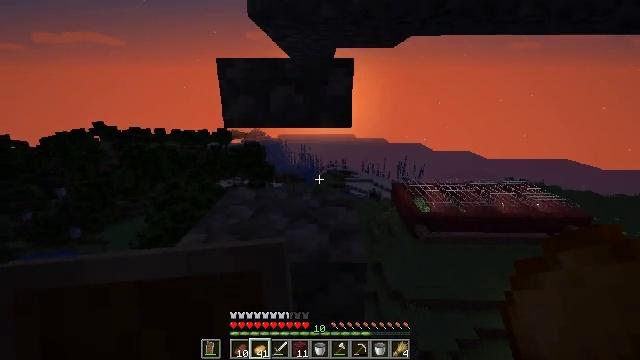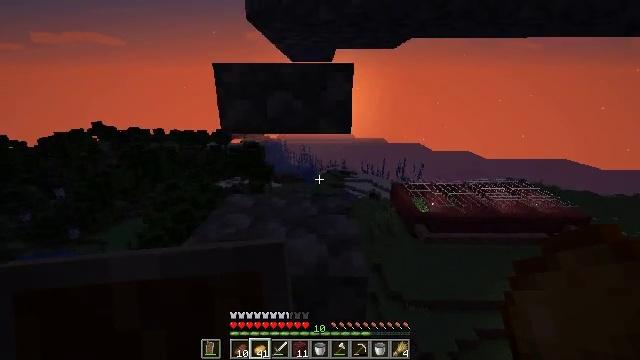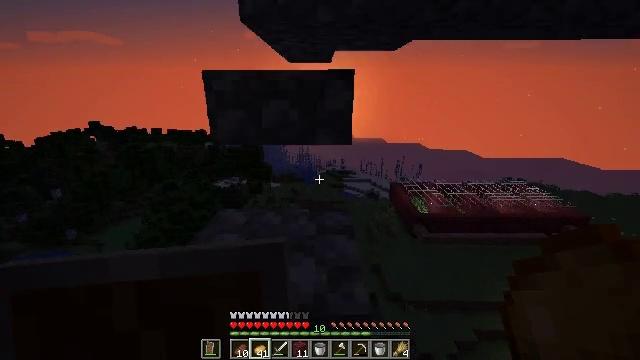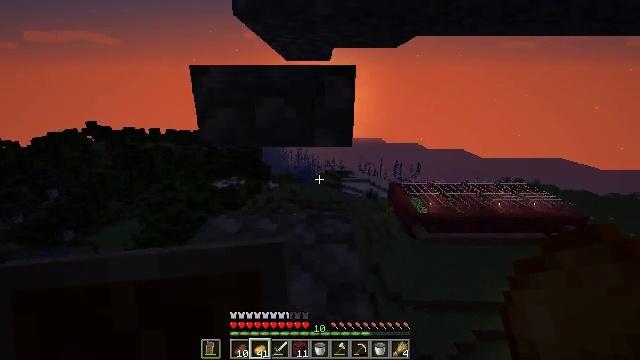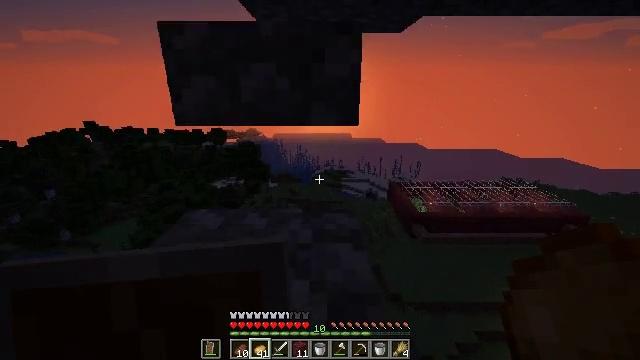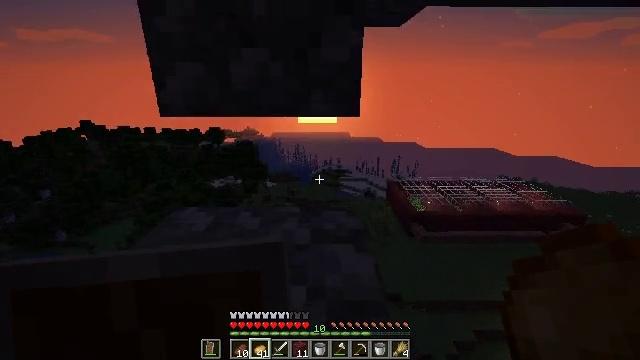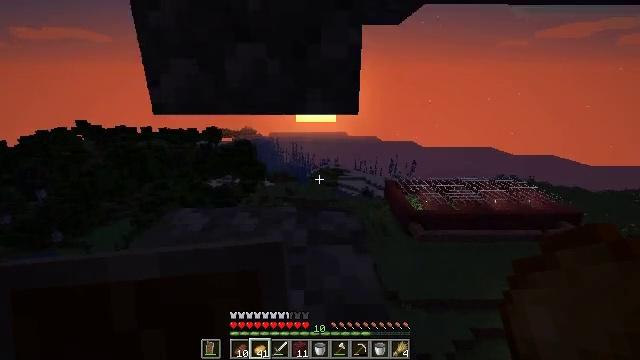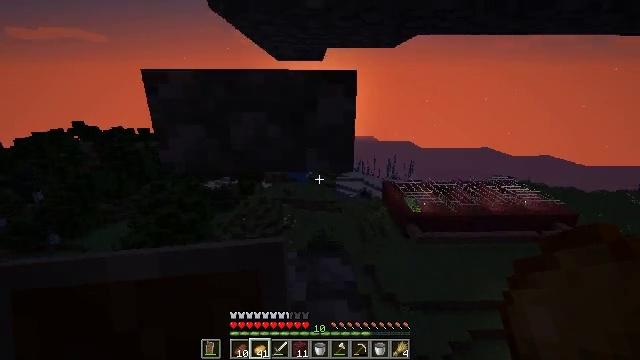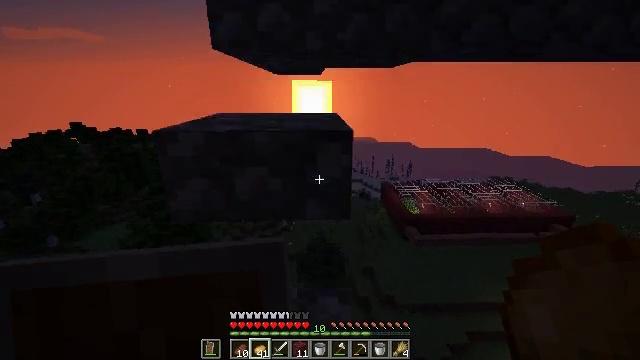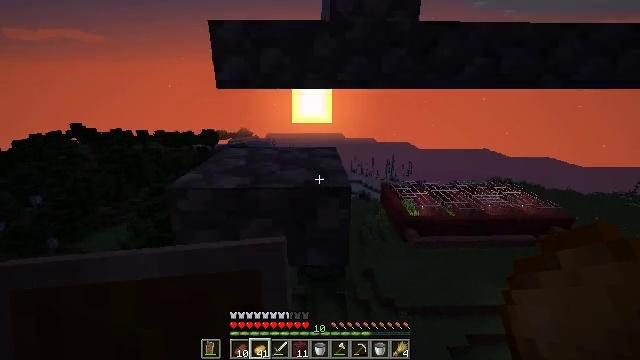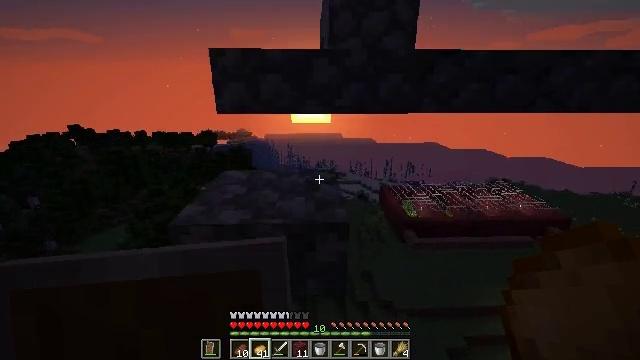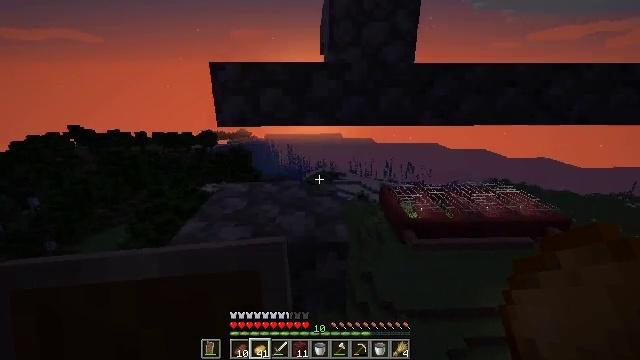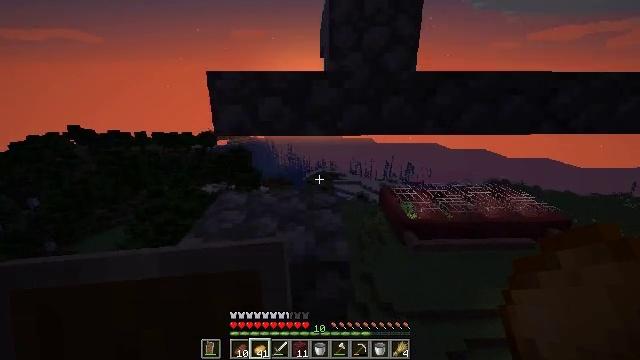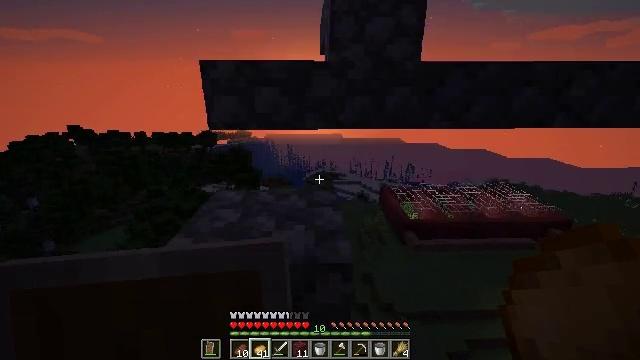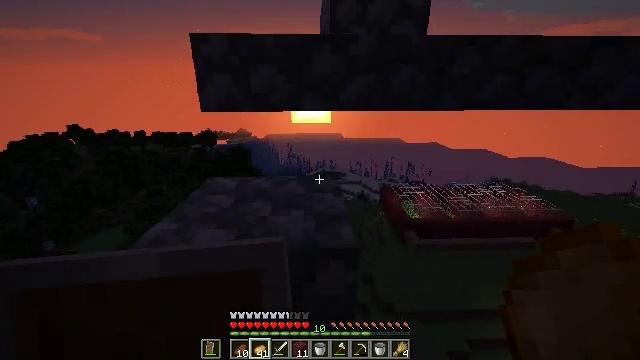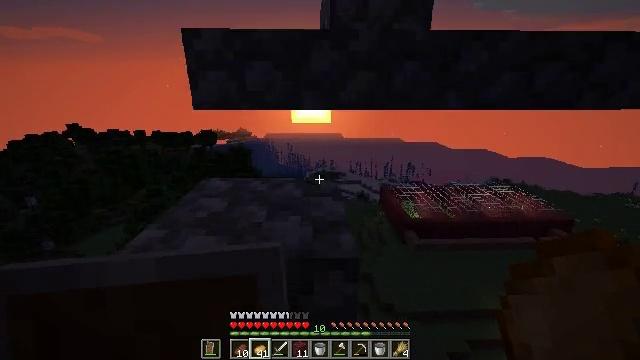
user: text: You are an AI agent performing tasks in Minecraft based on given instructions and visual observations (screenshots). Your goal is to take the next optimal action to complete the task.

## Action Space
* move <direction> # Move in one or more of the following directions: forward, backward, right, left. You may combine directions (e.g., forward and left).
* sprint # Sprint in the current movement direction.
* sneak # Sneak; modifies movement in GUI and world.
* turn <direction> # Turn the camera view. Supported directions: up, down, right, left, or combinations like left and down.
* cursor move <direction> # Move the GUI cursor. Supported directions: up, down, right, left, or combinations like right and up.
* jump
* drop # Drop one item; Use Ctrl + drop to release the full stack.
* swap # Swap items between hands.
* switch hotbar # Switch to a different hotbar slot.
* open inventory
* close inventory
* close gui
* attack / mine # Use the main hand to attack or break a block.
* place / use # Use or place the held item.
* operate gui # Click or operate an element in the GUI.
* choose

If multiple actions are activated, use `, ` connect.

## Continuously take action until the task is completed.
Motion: motion action
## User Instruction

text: Craft an emerald.
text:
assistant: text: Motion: move forward, jump
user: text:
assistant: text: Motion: move forward, jump
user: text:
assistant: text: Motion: move forward, jump
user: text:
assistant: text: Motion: move forward, jump
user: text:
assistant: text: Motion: move forward, jump
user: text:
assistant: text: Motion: move forward, jump
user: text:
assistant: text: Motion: move forward, jump
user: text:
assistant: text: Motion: move forward, jump
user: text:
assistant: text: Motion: move forward, jump
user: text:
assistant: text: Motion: move forward, jump
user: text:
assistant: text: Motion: move forward, jump
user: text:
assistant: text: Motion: move forward, jump
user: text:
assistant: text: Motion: move forward, jump
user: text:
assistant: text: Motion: move forward, jump
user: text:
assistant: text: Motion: move forward, jump
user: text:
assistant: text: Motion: move forward, jump
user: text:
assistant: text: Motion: move forward, jump
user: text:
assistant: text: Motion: move forward, jump
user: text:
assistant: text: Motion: move forward, turn left, jump
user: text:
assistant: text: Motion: move forward, jump
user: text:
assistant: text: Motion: move forward, jump
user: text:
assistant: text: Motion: move forward, jump
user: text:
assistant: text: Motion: move forward, jump
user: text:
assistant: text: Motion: move forward, jump
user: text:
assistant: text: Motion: move forward, jump
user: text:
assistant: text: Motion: move forward, jump
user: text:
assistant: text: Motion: move forward, jump
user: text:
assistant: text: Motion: move forward, turn left, jump
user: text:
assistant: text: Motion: move forward, turn left, jump
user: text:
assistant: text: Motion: move forward, jump